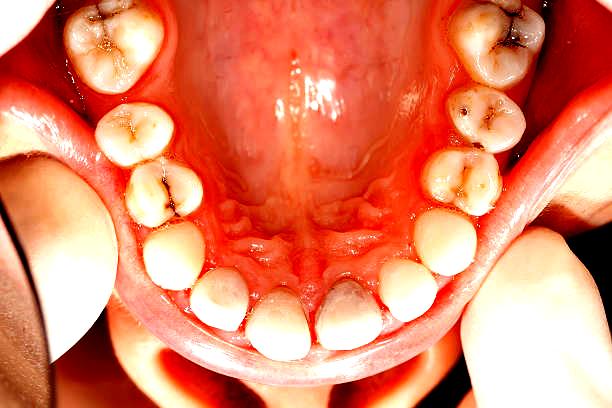
Condition: Gingivitis